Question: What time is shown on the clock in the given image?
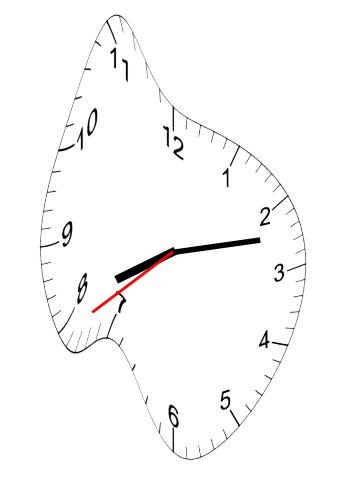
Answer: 08:12:39